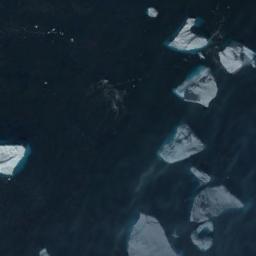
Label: sea_ice